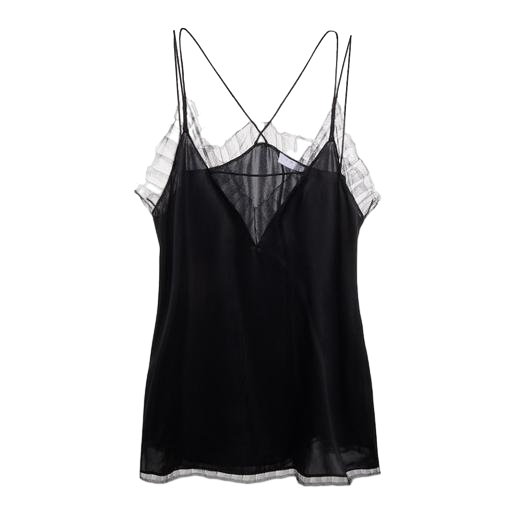
black samantha camisole, black dentelle lace-detail camisole, black 365 superfine sexy camisole, white background